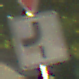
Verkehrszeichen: VerlaufVorfahrtsstrasse7
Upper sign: VorfahrtGewaehren
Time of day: SunriseSunset
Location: Outdoor (Suburban)
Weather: Clear
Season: NotSpecified
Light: Natural